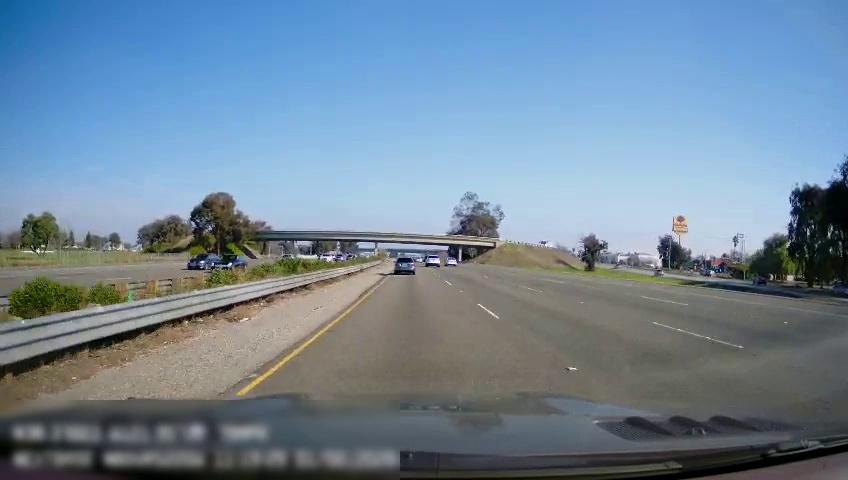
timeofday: Day
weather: Sunny
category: Drivable Space
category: Drivable Space
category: Vehicles | Car
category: Vehicles | Car
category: Vehicles | Car
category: Vehicles | Car
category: Vehicles | Car
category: Vehicles | SUV
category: Vehicles | Car
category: Vehicles | Car
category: Vehicles | Car
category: Vehicles | Car
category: Vehicles | SUV
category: Lanes | Current Lane
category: Lanes | Current Lane
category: Lanes | Alternate Lane
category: Lanes | Alternate Lane
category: Lanes | Alternate Lane
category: Lanes | Opposite Lane
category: Lanes | Opposite Lane
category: Lanes | Opposite Lane